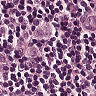
Metastatic tissue present: yes